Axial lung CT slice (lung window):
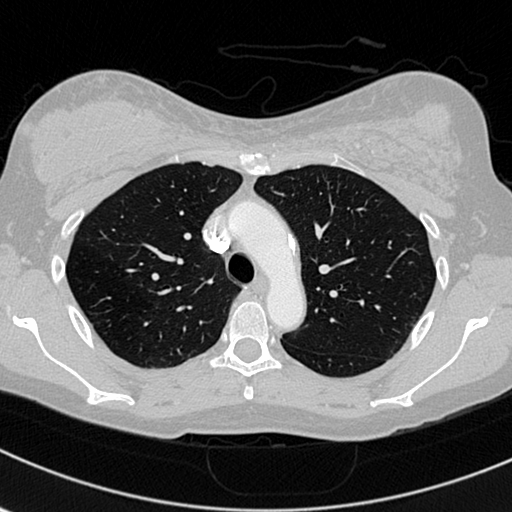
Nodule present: no